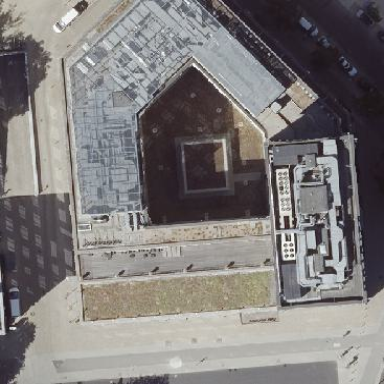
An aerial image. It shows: Building with flat roof.